Current action and preconditions to check: trajectory_clear

Your task: For each precondition in the list above, predict whether it will hold at this action.

Consider the current scene as observed from the mobile robot's camera, and analyze the predicted future states of all dynamic agents (e.g., people, animals, vehicles, or any moving entities) within the NEXT SECOND.

IMPORTANT: Only answer "very likely" if you are absolutely certain—based on strong, clear evidence—that a dynamic agent will violate the precondition in the predicted future state. Do NOT answer "very likely" for unlikely, ambiguous, or low-probability risks.

Ask yourself for each precondition: Is there a high probability, with clear and convincing evidence, that the predicted future states of any dynamic agent will interfere with the predicted future state of the currently executing action within the NEXT SECOND, causing that precondition to fail?

Assess the risk level based on these predictions. Use "likely" or "very likely" if motions create a clear risk of interference.

Use "neutral" or "improbable" if agents are nearby but their predicted paths are clearly diverging or non-conflicting.

Failure Risk Categories: "very improbable", "improbable", "neutral", "likely", "very likely"

Answer Format: Output ONLY the probability_of_failure value from these categories: "very improbable", "improbable", "neutral", "likely", "very likely"

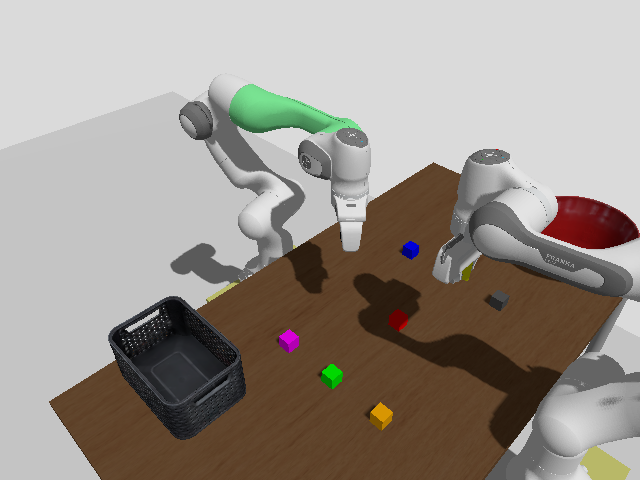

Answer: improbable